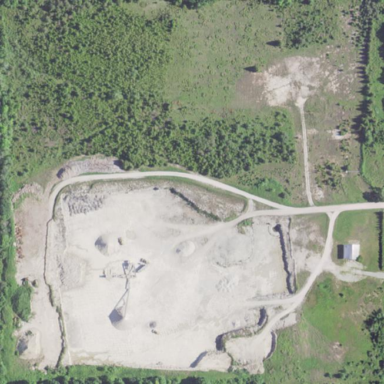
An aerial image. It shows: Quarry area.